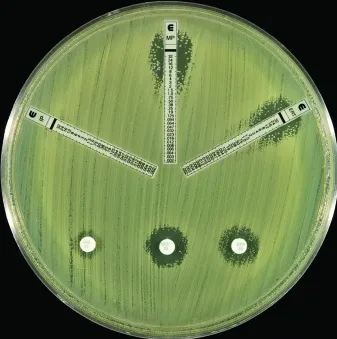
Susceptibility testing of Enterobacter cloacae to carbapenems. Both methods had ill-defined zones of inhibition with inner colonies growing up to the disks or the E-test strips, respectively.
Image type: radiology (ct)